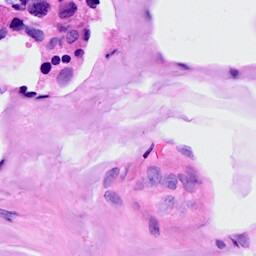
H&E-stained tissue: Breast